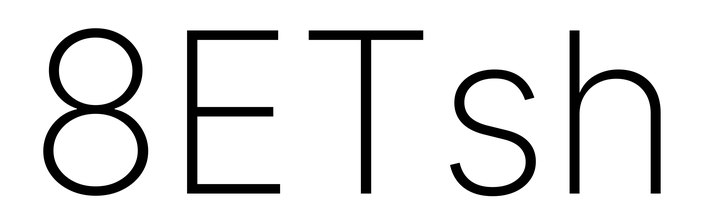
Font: Inter_ExtraLight